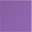
Piece: xx